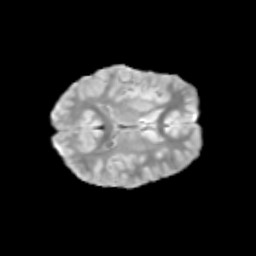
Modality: T2w
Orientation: axial
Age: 9
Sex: female
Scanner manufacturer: siemens
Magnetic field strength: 3 T
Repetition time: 3.8 s
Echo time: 0.07 s